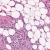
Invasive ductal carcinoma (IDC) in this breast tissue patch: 0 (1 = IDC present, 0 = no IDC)